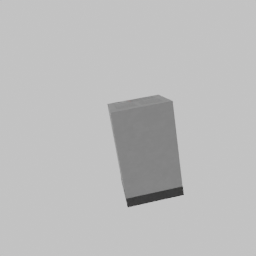
Label: electronics